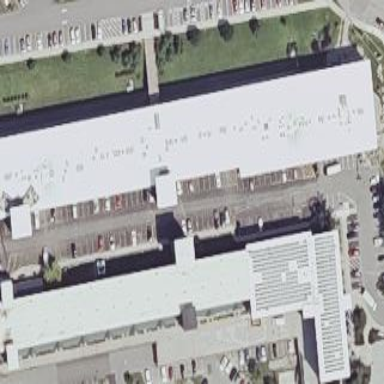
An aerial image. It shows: Industrial building.